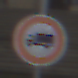
Verkehrszeichen: VerbotFuerKraftfahrzeugeUeberDreiKommaFuenfTonnen
Umgebung: Outdoor, Urban
Tageszeit: Midday
Wetter: Overcast
Licht: Natural
Jahreszeit: NotSpecified
Kontrast: LowContrast